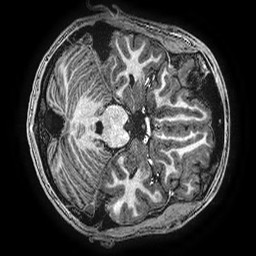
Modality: T1w
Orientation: axial
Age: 16
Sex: male
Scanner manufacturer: ge
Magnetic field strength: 3 T
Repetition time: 0.00766 s
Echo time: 0.003476 s